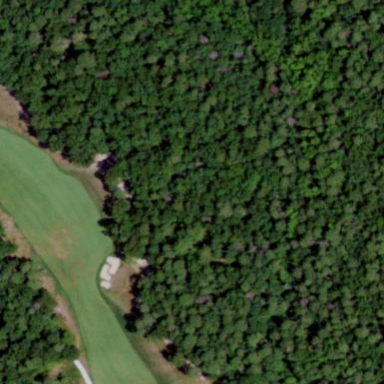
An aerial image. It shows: Golf fairway surrounded by grass.